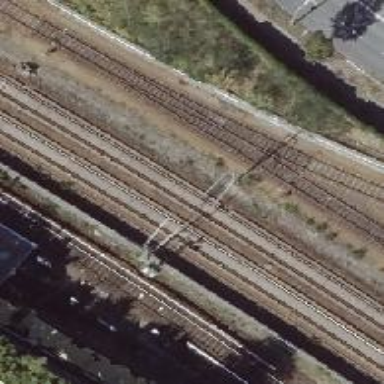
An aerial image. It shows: Railway milestone with catenary mast.